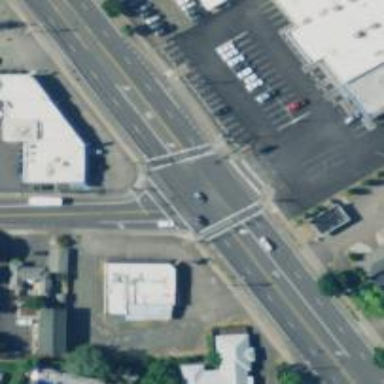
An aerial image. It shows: Solid stop line on the road marking.